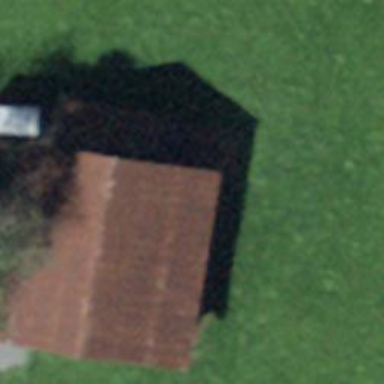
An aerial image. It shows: Barn.